Question:
'''
function showCoords(event) {
i++;
var x = event.clientX;
var y = event.clientY; var coords = "X coords: " + x + ", Y coords: " + y;
document.getElementById("demo").innerHTML = coords;
if(i%2==0) {
ctx.beginPath();
ctx.arc(x-10,y-10,5,0,2*Math.PI);
ctx.stroke();
} else {
ctx.beginPath();
ctx.arc(x-10,y-10,5,0,2*Math.PI);
ctx.fill();
ctx.stroke();
}
}
'''
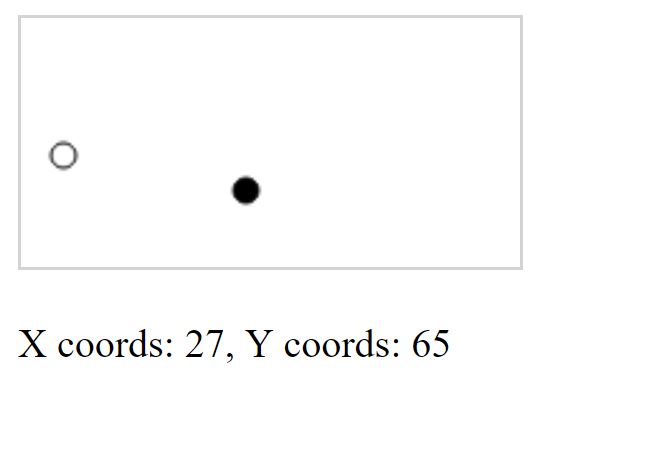
Answer: You can use 'ctx.clearRect(0, 0, c.width, c.height)'; to clear the content.
'''
function showCoords(event) {
i++;
var x = event.clientX;
var y = event.clientY;
var c = document.getElementById("myCanvas");
var ctx = c.getContext("2d");
ctx.clearRect(0, 0, c.width, c.height);
console.log(x,y);
var coords = "X coords: " + x + ", Y coords: " + y;
document.getElementById("demo").innerHTML = coords;
if(i%2==0) {
ctx.beginPath();
ctx.arc(x-10,y-10,5,0,2*Math.PI);
ctx.stroke();
} else {
ctx.beginPath();
ctx.arc(x-10,y-10,5,0,2*Math.PI);
ctx.fill();
ctx.stroke();
}
}
var i=0;
$(document).click(showCoords)
'''
'''
<script src="https://cdnjs.cloudflare.com/ajax/libs/jquery/3.3.1/jquery.min.js"></script>
<div id="demo"></div>
<canvas id="myCanvas" width="300" height="150" style="border:1px solid #d3d3d3;">
'''
<URL>